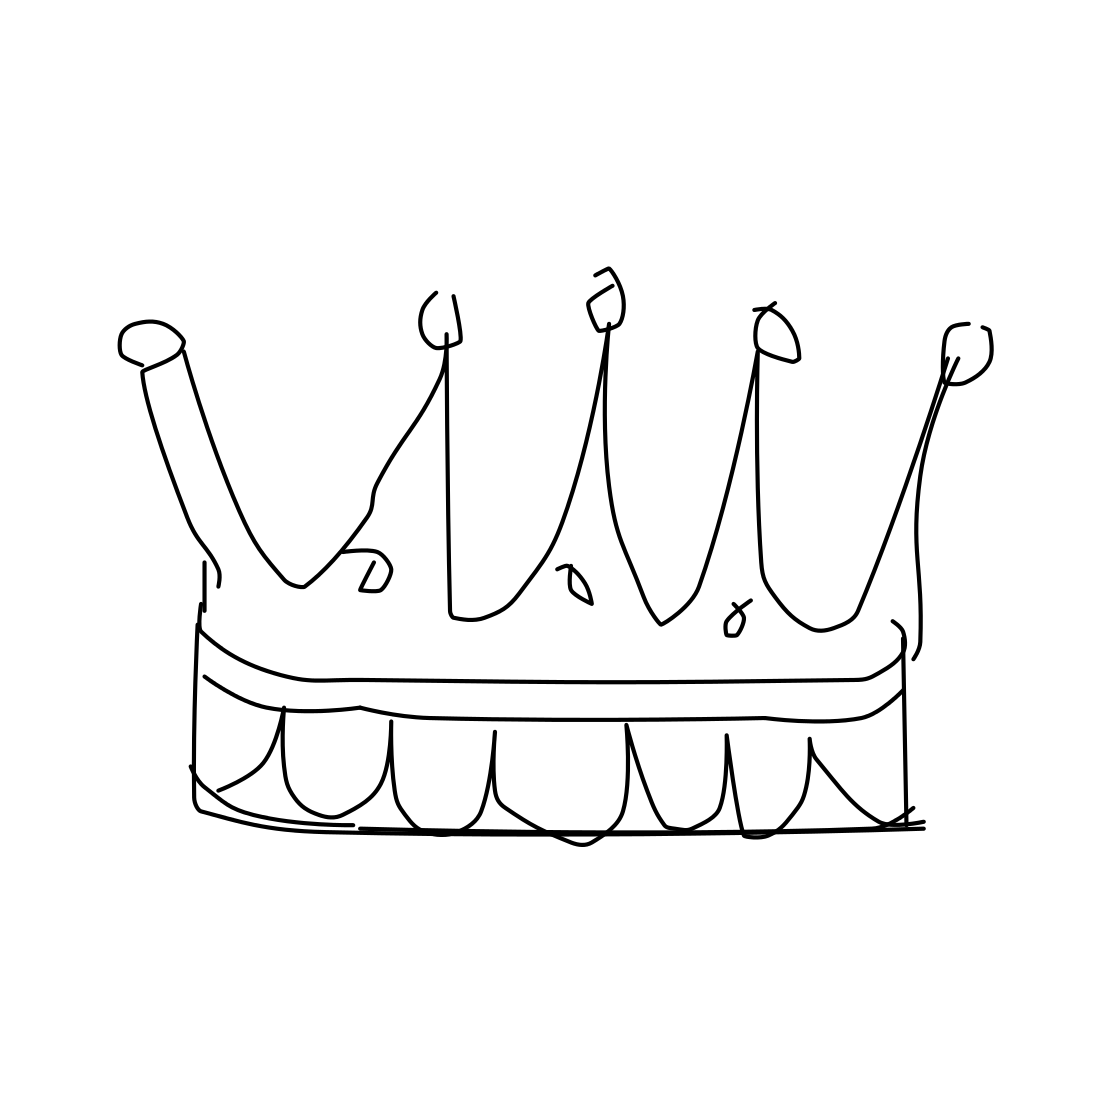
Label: crown